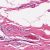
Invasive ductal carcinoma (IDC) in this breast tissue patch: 0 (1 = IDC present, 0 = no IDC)